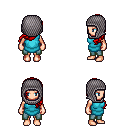
a pixel art fantasy rpg character, female body template, human, light skin, teal tunic, teal pants, red left-swept hairstyle, chain hood, four views (front, back, left, right), 2x2 character sprite sheet, small pixel art, hard edges, no anti-aliasing